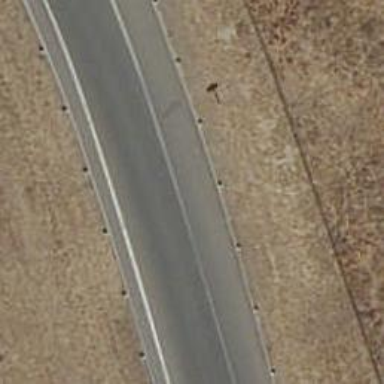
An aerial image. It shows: Tertiary road.